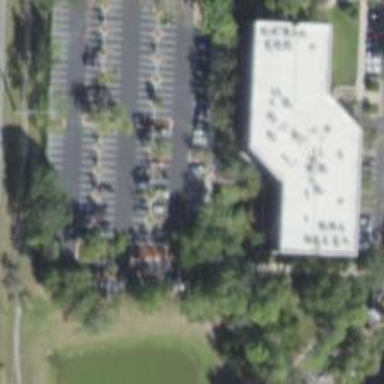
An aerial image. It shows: Parking space.